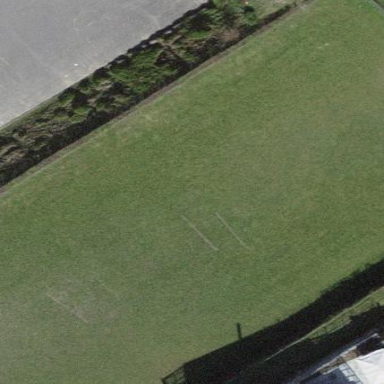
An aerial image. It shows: Soccer pitch designated for leisure and sports activities.